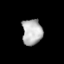
Tissue: lung
Cell type: Endothelial cells
Senescence score: 0.2006
Nuclear area (px): 507
Mean DAPI intensity: 181.992